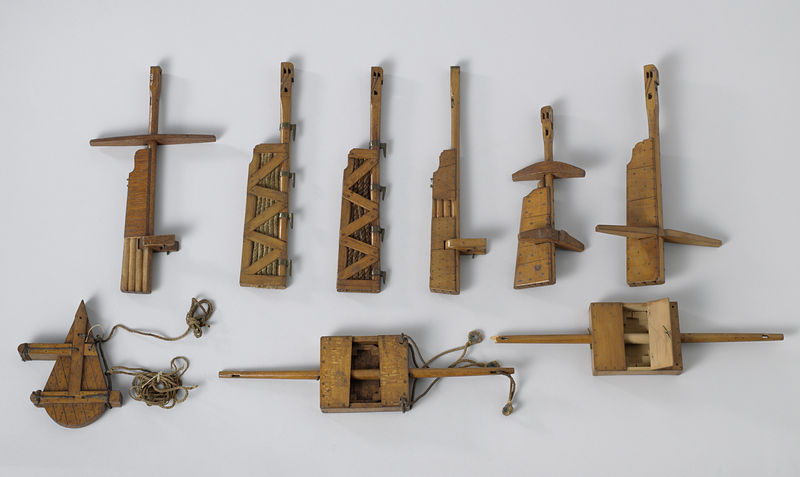
Titel: Negen modellen van noodroeren
Standort: Amsterdam
Institution: Rijksmuseum
Schlagwörter: old, pattern, brown, wood, ship, line, cross, photo, rope, instrument, box, planes, instruments, stick, implements, tools, spin, string, toys, fun, rudder, paddle, display, holes, zig zag, cros, rod, aboriginal, twine, scuplture, tear drop, handmade, control surface, surveyor, surveying, oddities